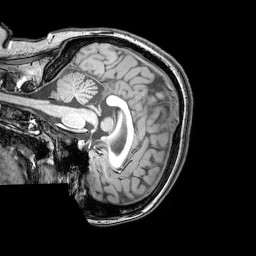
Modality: T1w
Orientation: sagittal
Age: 24
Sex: female
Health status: healthy
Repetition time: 0.081 s
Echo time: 0.037 s